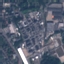
Land use / land cover: Industrial